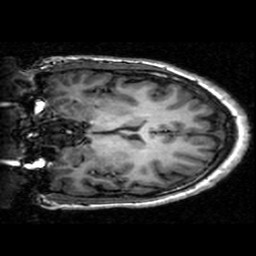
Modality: T1w
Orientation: coronal
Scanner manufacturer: ge
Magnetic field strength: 3 T
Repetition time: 0.00904 s
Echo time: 0.00184 s